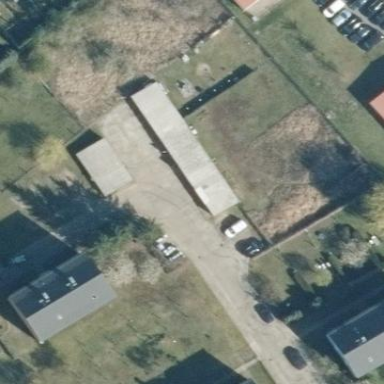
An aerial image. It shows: Garage building.